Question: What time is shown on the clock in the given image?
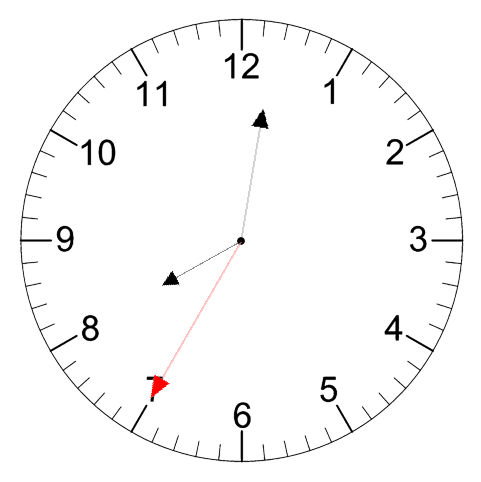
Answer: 08:01:35